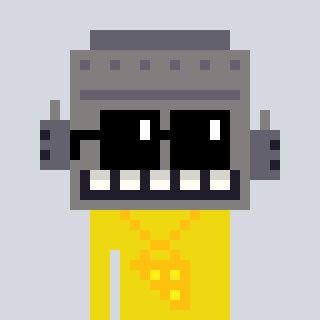
a pixel art character with square black sunglasses, a robot-shaped head and a yellow-colored body on a cool background